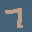
Label: 7